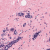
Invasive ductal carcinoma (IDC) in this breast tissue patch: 0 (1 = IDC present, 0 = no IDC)